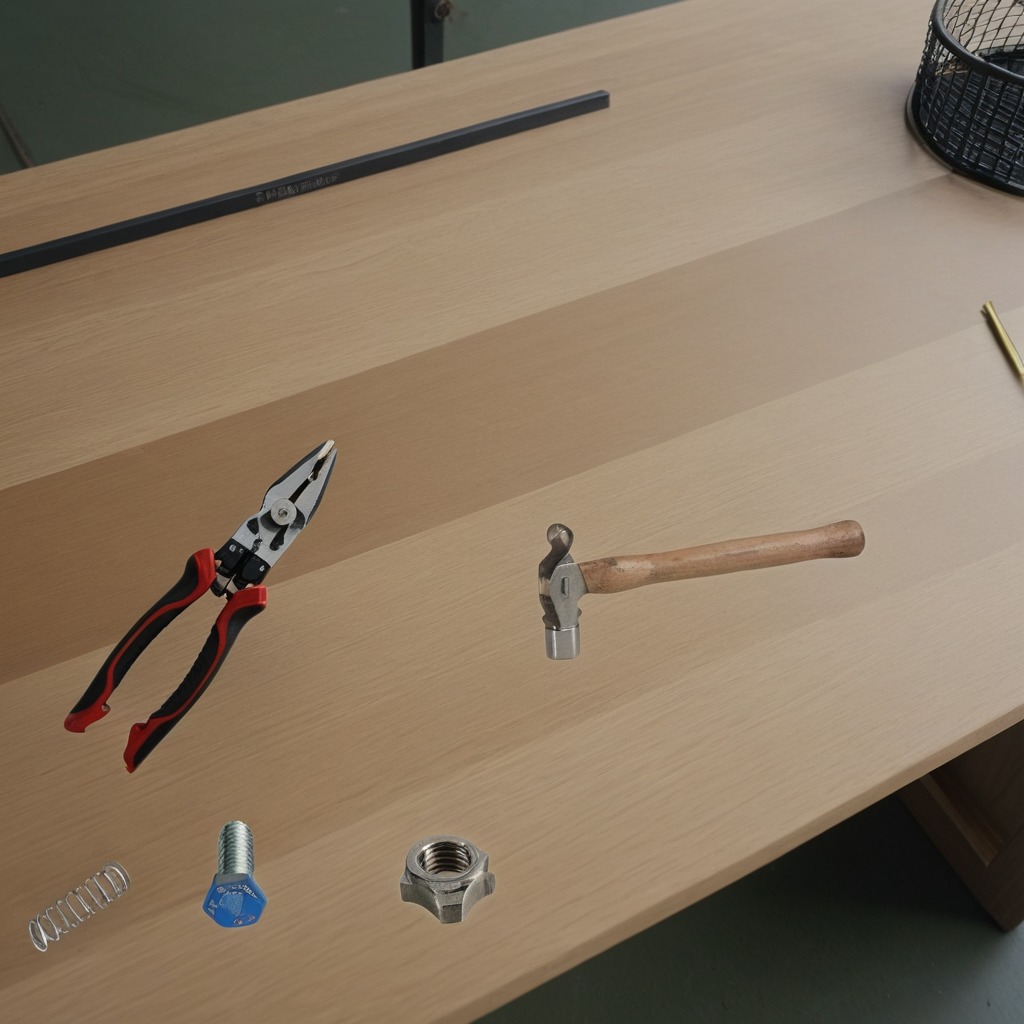
A hammer, a metal machine screw, pliers, a coiled metal spring, and a metal nut are lying on the workbench inside a coastal fishing gear workshop.